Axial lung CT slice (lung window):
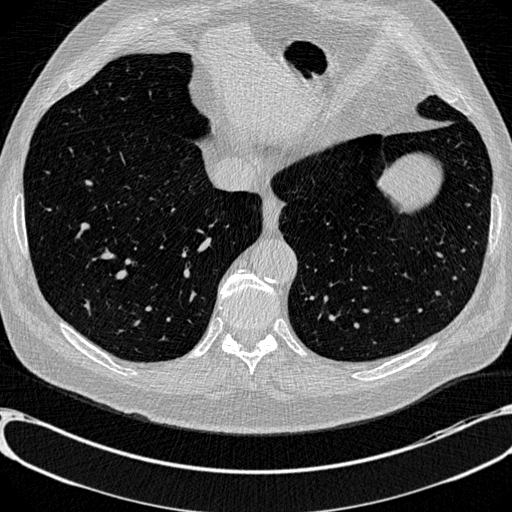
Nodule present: no